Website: walmart
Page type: cart
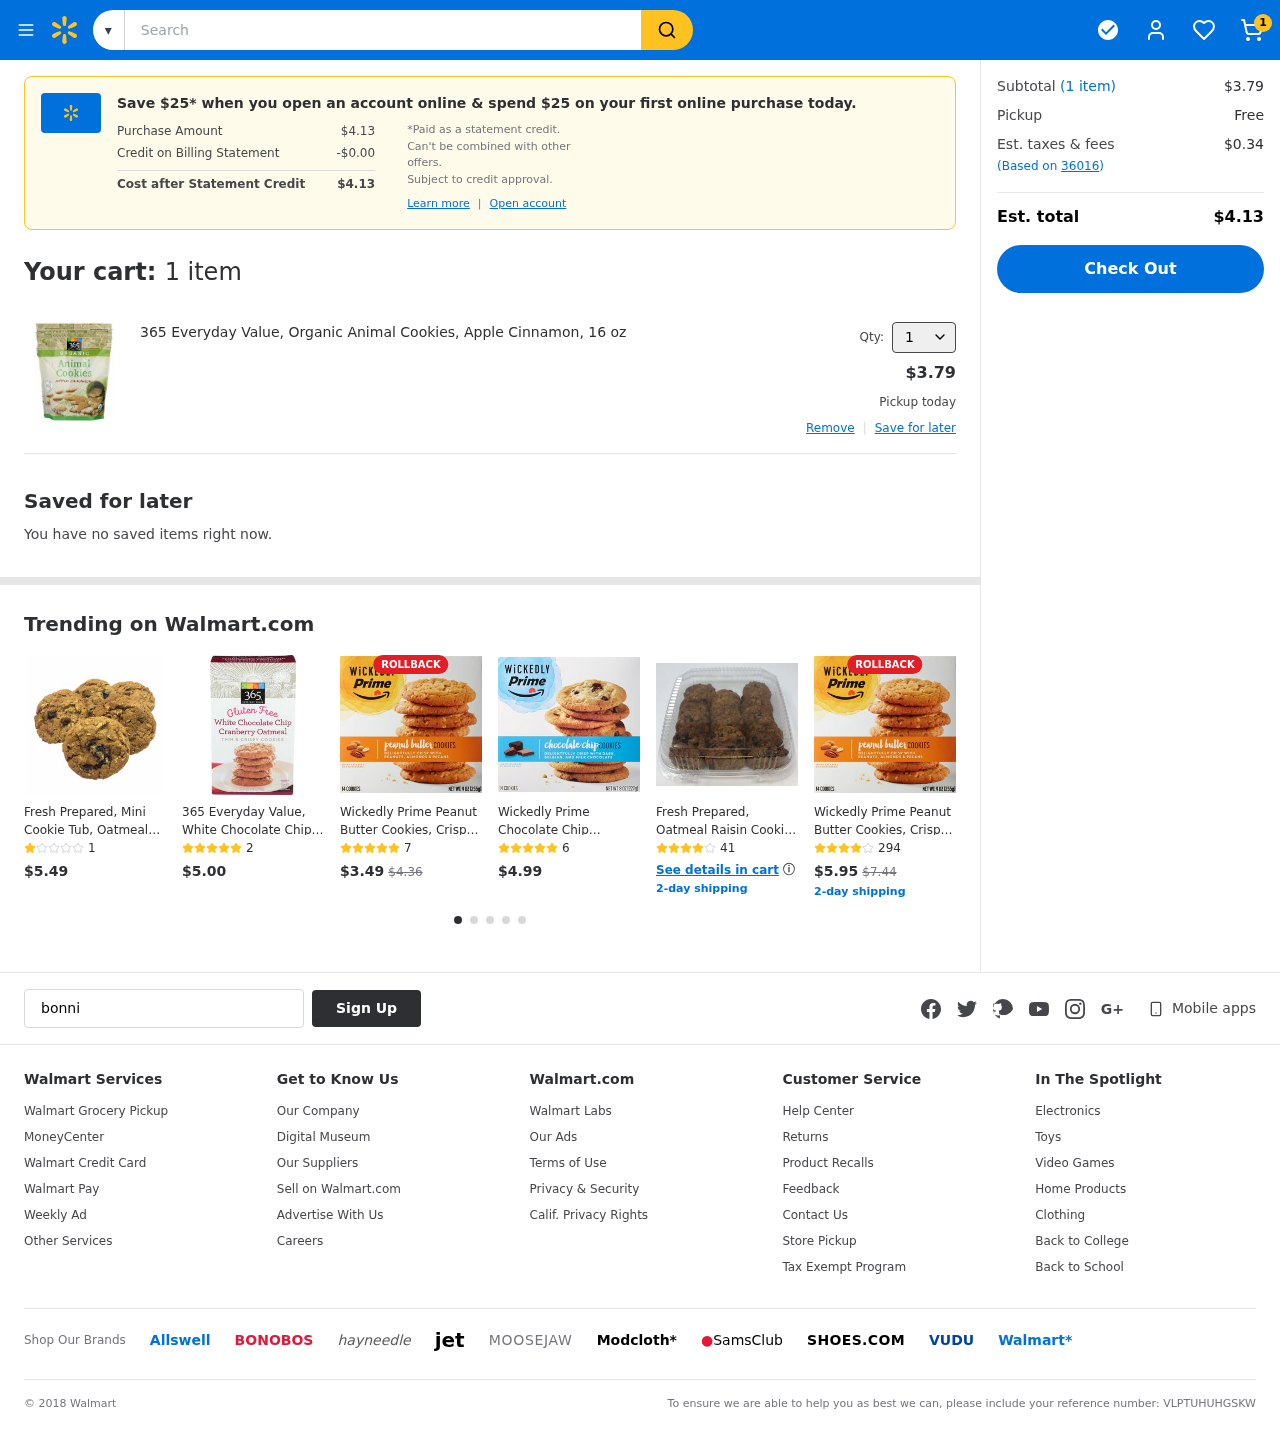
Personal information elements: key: PII_EMAIL
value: bonnie_cunningham@yahoo.com
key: PII_POSTCODE
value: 36016
Product elements: key: PRODUCT1_NAME
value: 365 Everyday Value, Organic Animal Cookies, Apple Cinnamon, 16 oz
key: PRODUCT1_PRICE
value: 3.79
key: PRODUCT1_QUANTITY
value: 1
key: PRODUCT2_NAME
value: Fresh Prepared, Mini Cookie Tub, Oatmeal Raisin, 11 Oz
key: PRODUCT2_NUM_RATINGS
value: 1
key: PRODUCT2_PRICE
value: $5.49
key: PRODUCT3_NAME
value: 365 Everyday Value, White Chocolate Chip Cranberry Oatmeal, Thin & Crispy Cookies, 7 oz
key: PRODUCT3_NUM_RATINGS
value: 2
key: PRODUCT3_PRICE
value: $5.00
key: PRODUCT4_NAME
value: Wickedly Prime Peanut Butter Cookies, Crispy, 14ct
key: PRODUCT4_NUM_RATINGS
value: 7
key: PRODUCT4_PRICE
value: $3.49
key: PRODUCT4_ORIGINAL_PRICE
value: $4.36
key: PRODUCT5_NAME
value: Wickedly Prime Chocolate Chip Cookies, Crispy, 14ct
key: PRODUCT5_NUM_RATINGS
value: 6
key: PRODUCT5_PRICE
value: $4.99
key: PRODUCT6_NAME
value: Fresh Prepared, Oatmeal Raisin Cookie (24 Count)
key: PRODUCT6_NUM_RATINGS
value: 41
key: PRODUCT7_NAME
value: Wickedly Prime Peanut Butter Cookies, Crispy, 14ct
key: PRODUCT7_NUM_RATINGS
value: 294
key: PRODUCT7_PRICE
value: $5.95
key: PRODUCT7_ORIGINAL_PRICE
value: $7.44
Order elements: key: ORDER_NUM_ITEMS
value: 1
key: ORDER_TOTAL
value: $4.13
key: ORDER_NUM_ITEMS
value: (1 item)
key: ORDER_NUM_ITEMS
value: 1 item
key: ORDER_SUBTOTAL
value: $3.79
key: ORDER_TAX
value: $0.34
Search elements: key: HEADER_SEARCH
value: Search